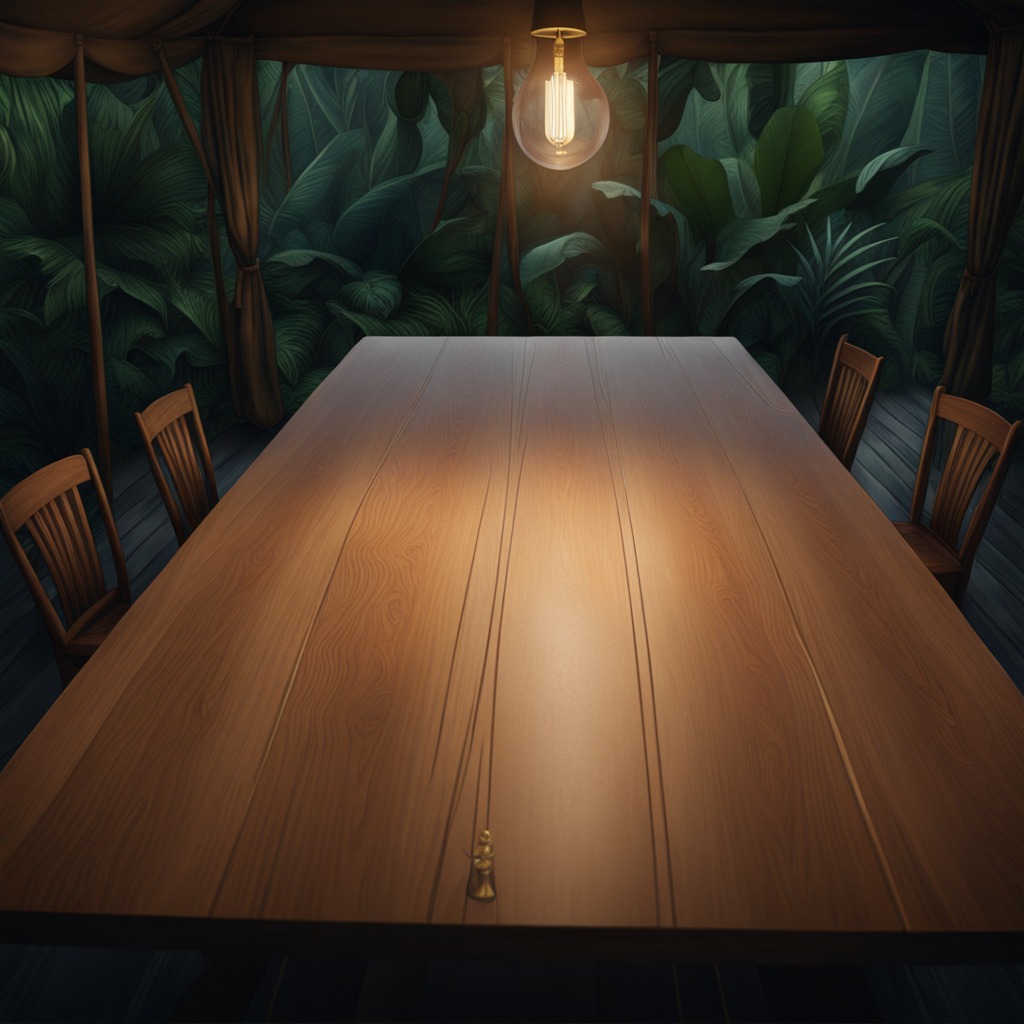
A metal screw lying on a wooden table inside a jungle field workshop tent at night.